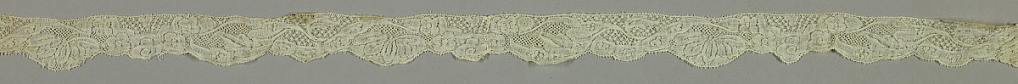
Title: Edging
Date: mid-18th century
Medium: Technique: bobbin lace
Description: Bobbin lace double edge joined, flowering vine; mid-18th century Valenciennes Fond